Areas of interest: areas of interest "Sport and cultural"
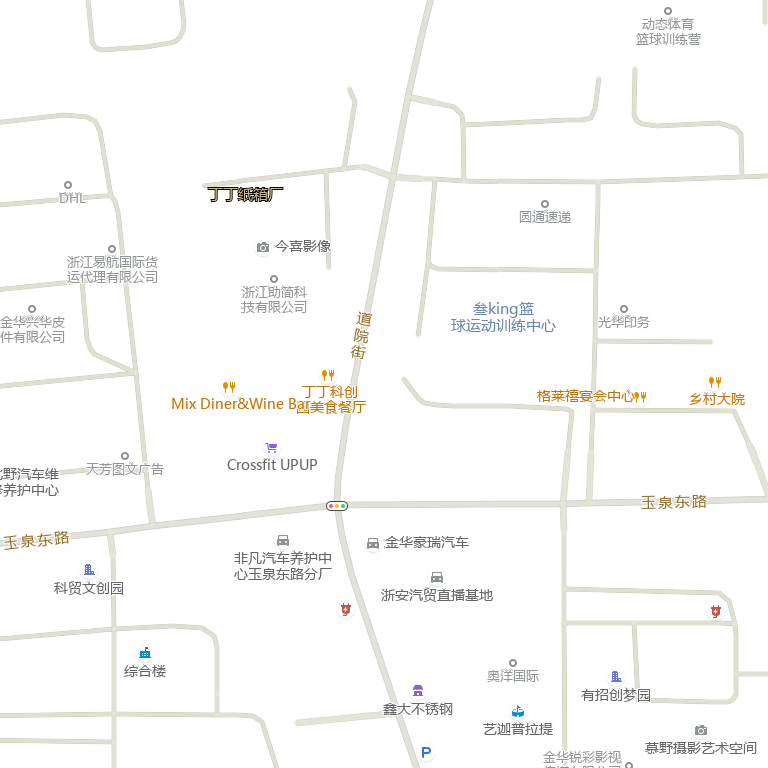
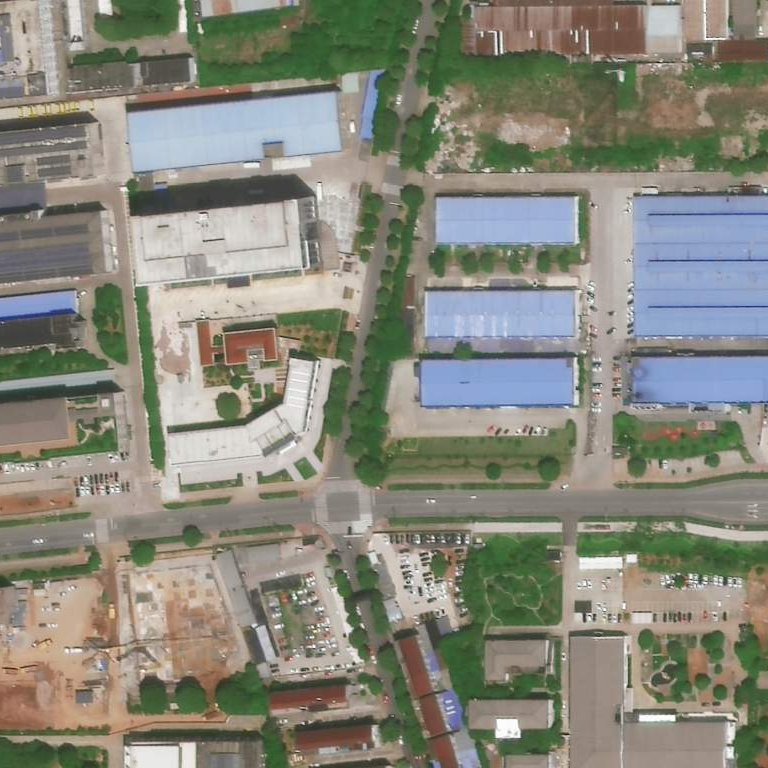